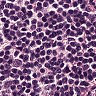
Metastatic tissue present: no